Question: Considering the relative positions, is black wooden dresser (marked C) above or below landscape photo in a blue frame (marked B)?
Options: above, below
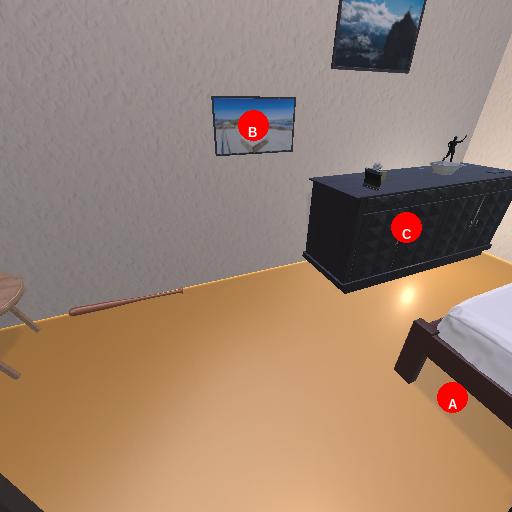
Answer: above